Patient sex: M
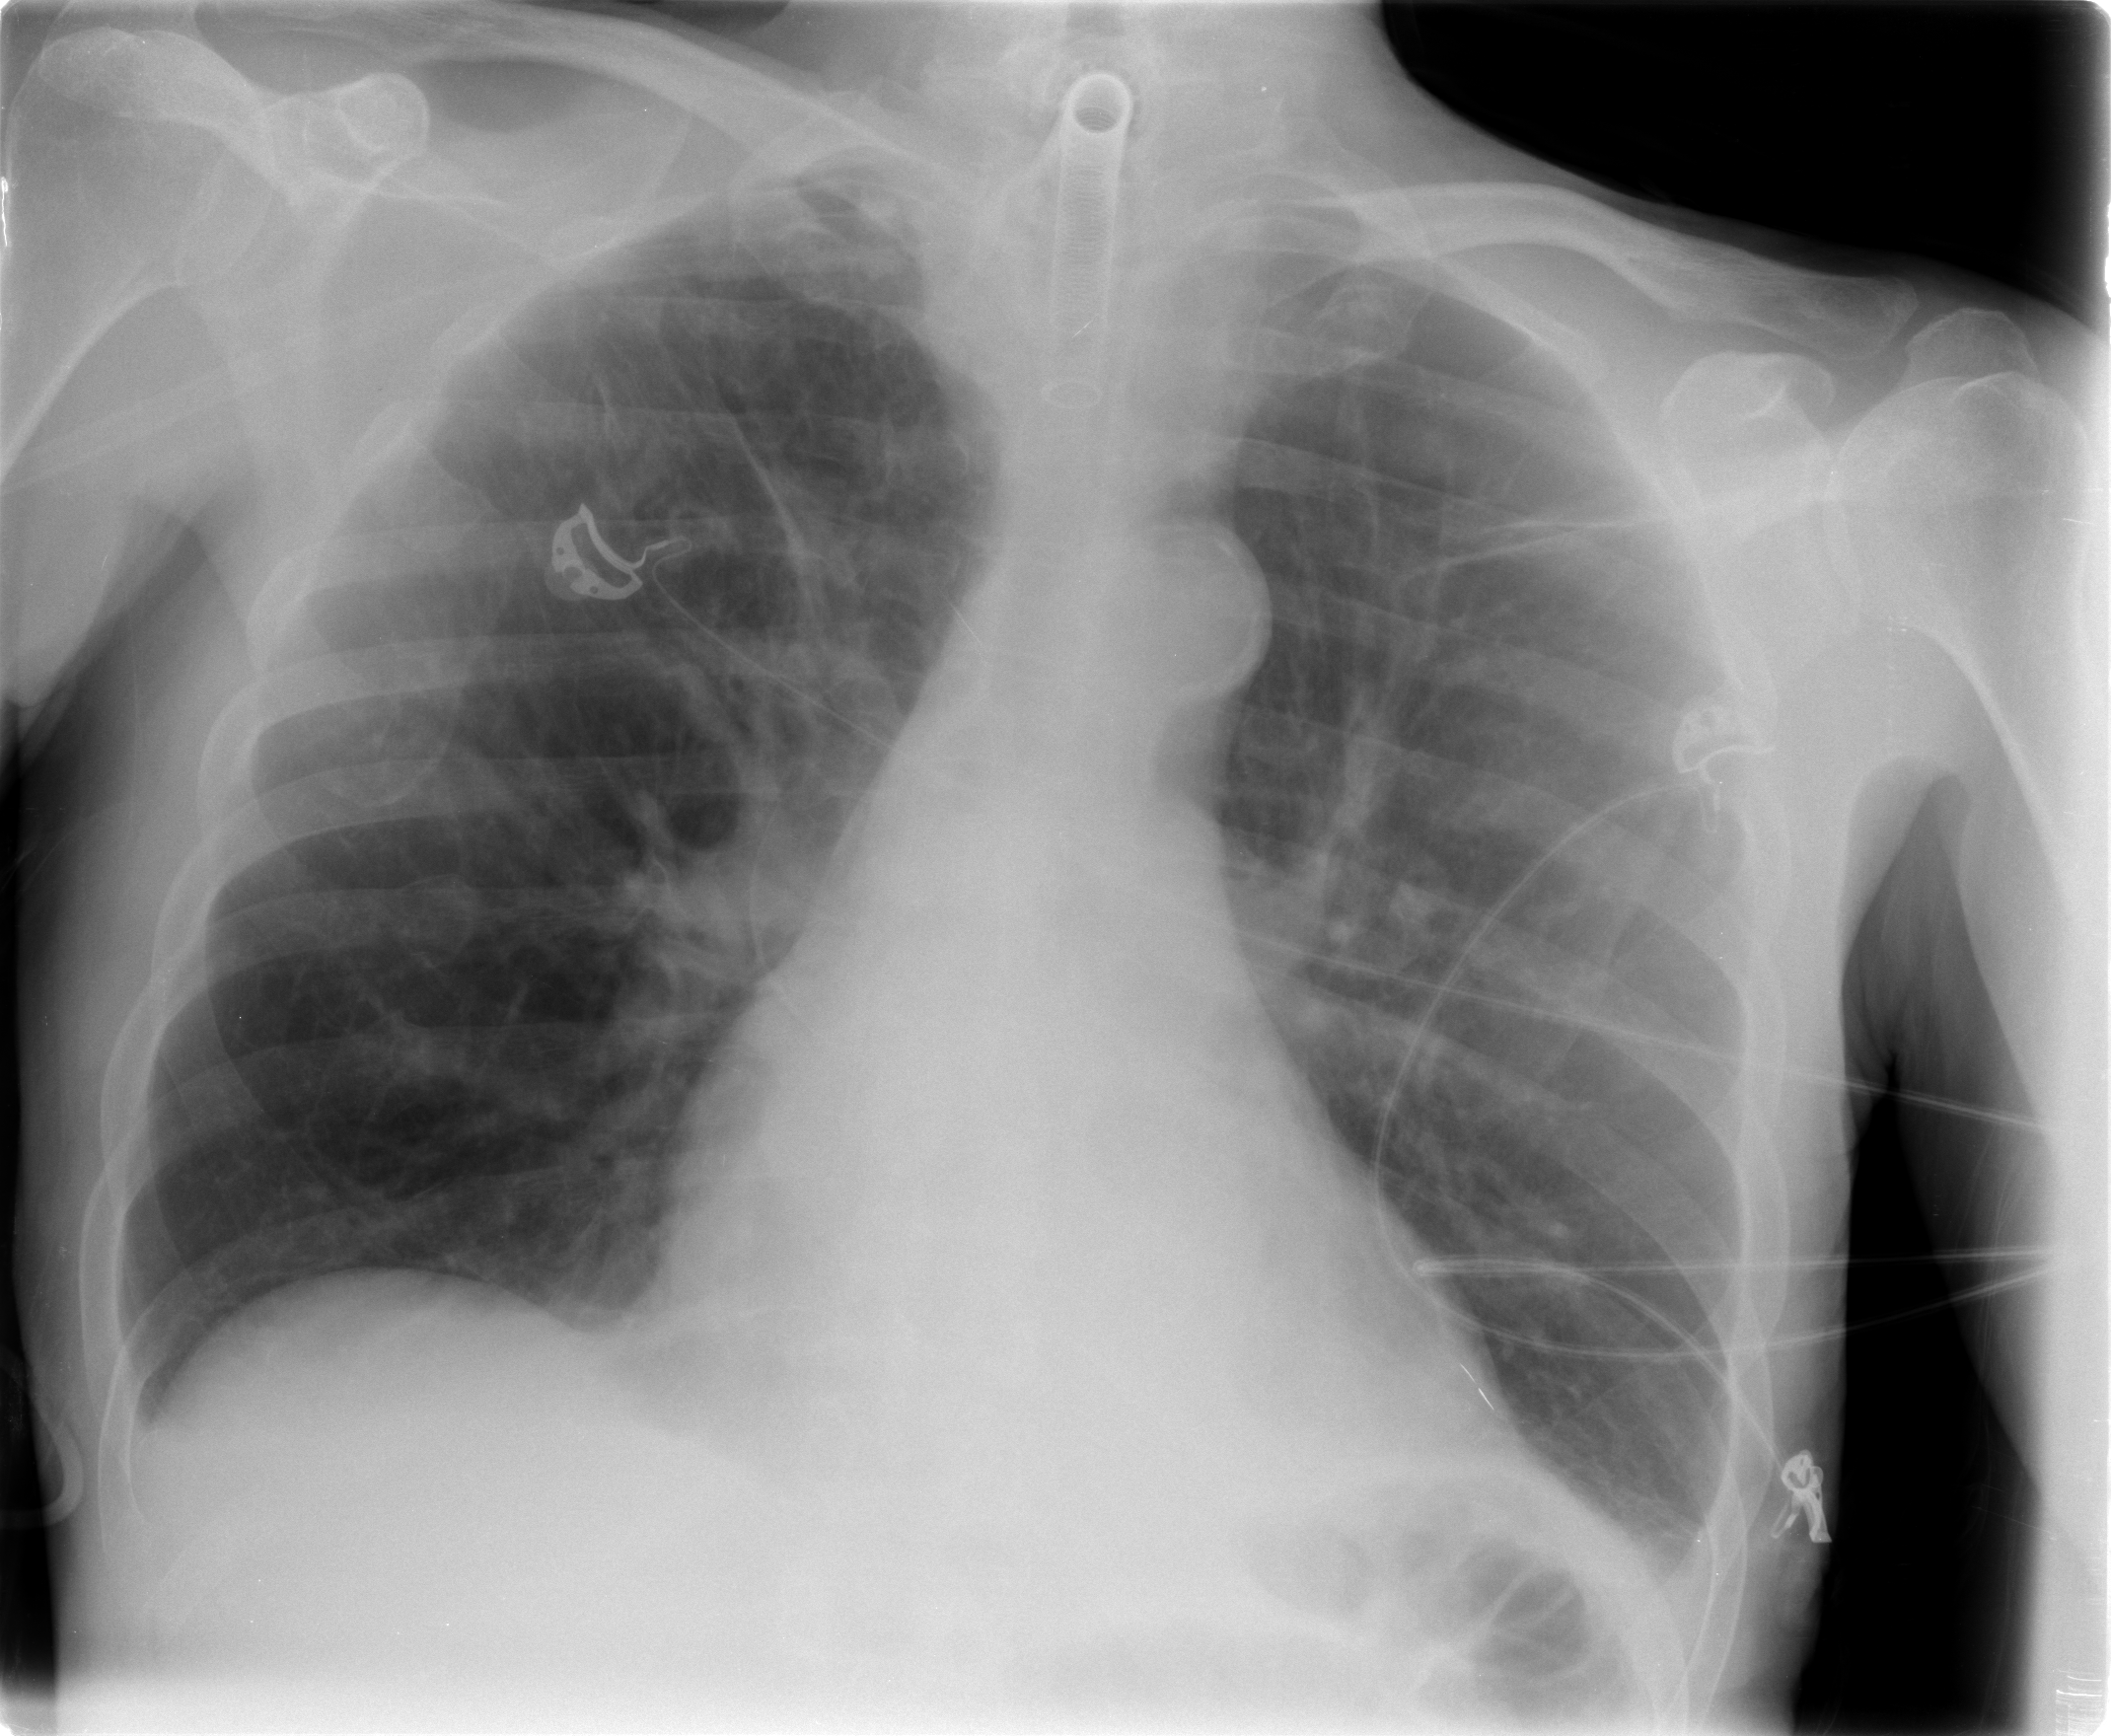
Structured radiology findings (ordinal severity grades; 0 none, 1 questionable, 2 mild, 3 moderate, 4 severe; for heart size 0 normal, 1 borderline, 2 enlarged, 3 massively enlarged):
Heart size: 1
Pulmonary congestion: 2
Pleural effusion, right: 2
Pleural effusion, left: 2
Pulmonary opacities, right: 0
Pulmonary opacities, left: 0
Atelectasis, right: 1
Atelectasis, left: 2